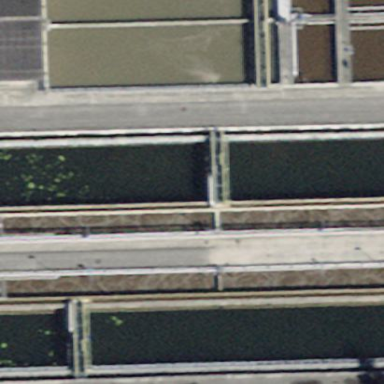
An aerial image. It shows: Image of wastewater.